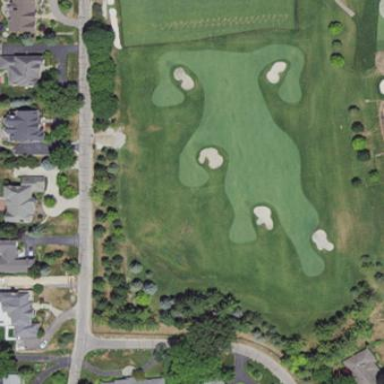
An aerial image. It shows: Grassy area designated for driving range golf.